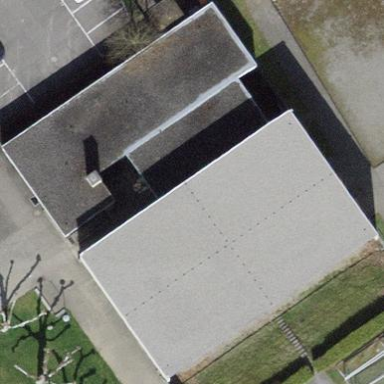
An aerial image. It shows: Sports centre with sports hall.